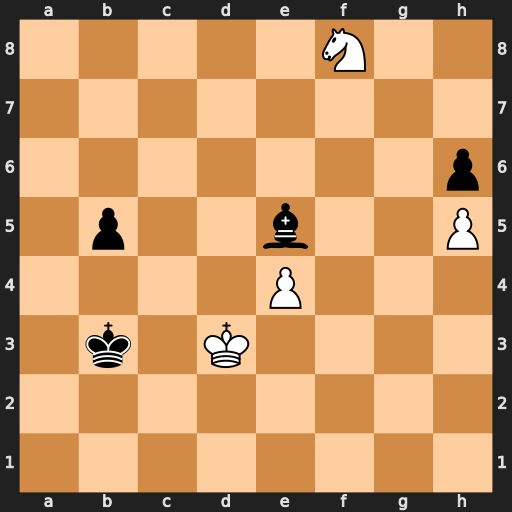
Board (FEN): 5N2/8/7p/1p2b2P/4P3/1k1K4/8/8
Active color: w
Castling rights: -
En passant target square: -
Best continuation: Ng6 Bc7 e5 Bd8 e6 b4 e7 Bxe7 Nxe7